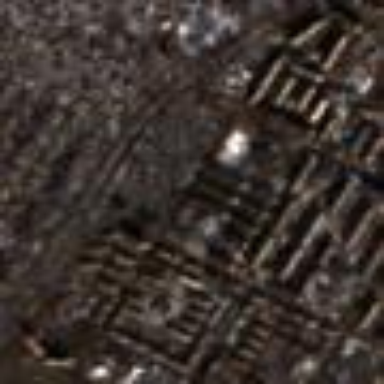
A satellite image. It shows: Urban residential area.